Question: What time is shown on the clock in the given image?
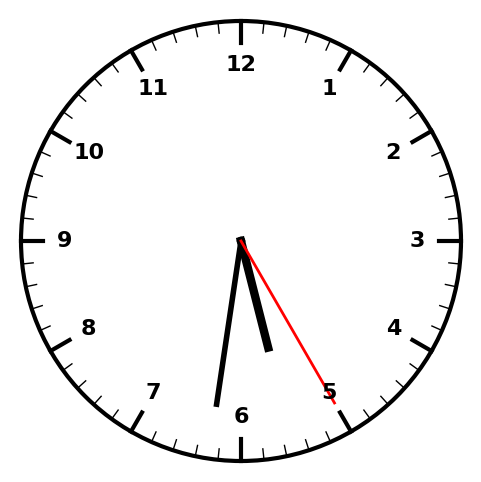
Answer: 05:31:25